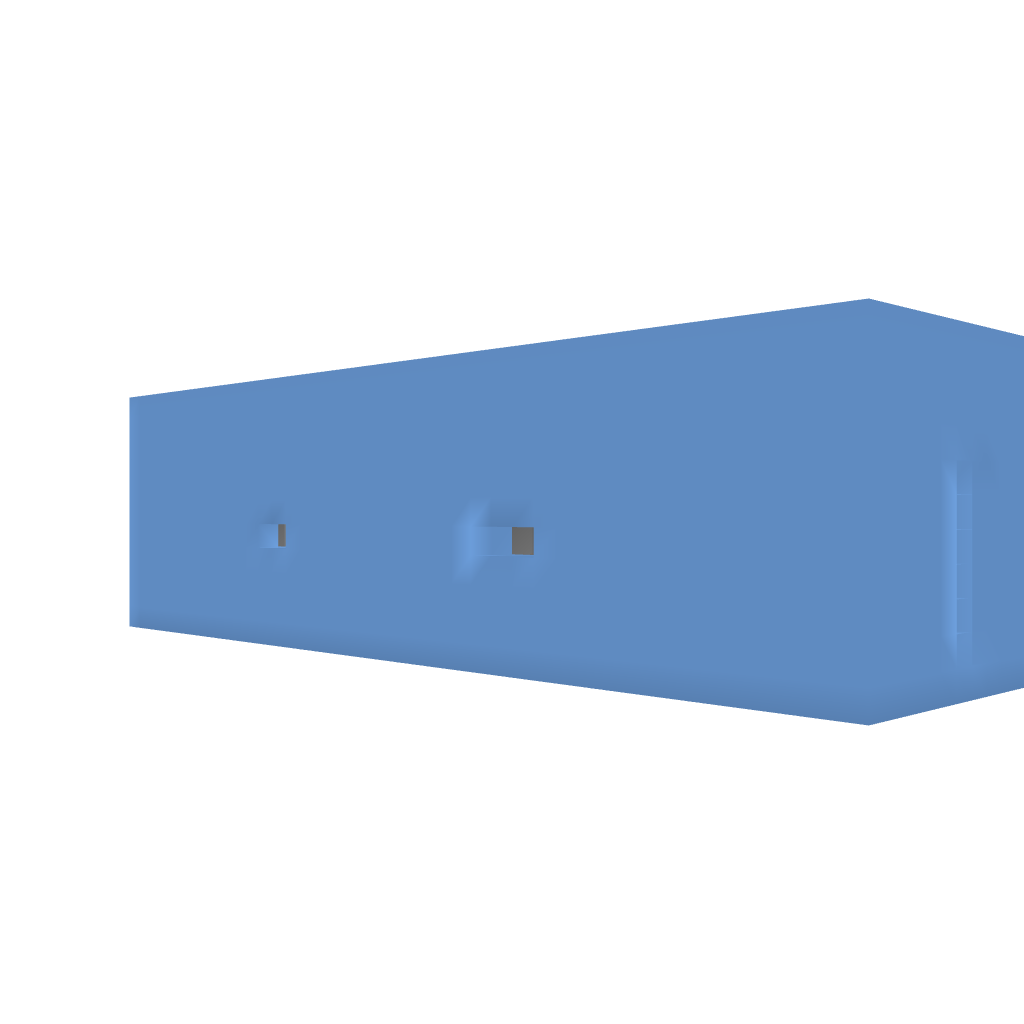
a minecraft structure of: Salvage and Attack Submarine Nautilus bad low quality